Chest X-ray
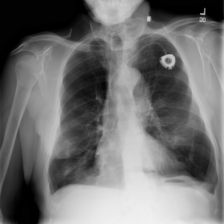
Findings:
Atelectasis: negative
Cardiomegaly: negative
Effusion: negative
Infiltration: negative
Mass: negative
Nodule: positive
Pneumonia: negative
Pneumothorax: negative
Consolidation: negative
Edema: negative
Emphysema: negative
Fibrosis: negative
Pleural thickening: negative
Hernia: positive